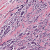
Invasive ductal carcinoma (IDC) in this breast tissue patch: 1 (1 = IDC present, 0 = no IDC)